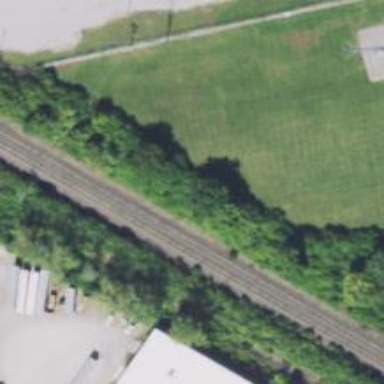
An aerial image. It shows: Railway track.